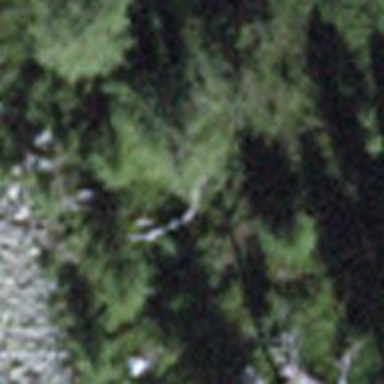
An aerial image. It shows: Forest area.